Question: There is a "sidenav" grid-area (list of menus) and there is a "content" grid-area to the right side of sidenav. On clicking one of the menu items in sidenav grid-area, I want to show sub menus(li elements) on the right side of the parent menu overlapping the "content" grid area.
The following css is written and the sub menu doesn't show up. The entire setup works fine when CSS grids are not used. How to achieve the same using CSS grids?
'''
@media (min-width: 700px) {
.main_container {
grid-template-columns: 0.1fr 1fr;
grid-template-areas:
"logo header"
"sidenav content"
}
}
'''
Expected output:

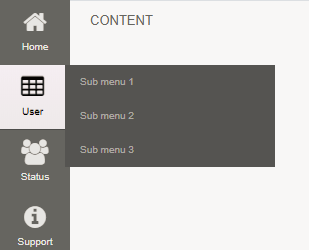
Answer: You can use z-index, item with the higher number will overlap items with the lower number, example:
'''
.grid > div:nth-child(2) {
z-index: 1; // this will be underneath items with higher z-index
}
.grid > div:nth-child(3) {
z-index: 2; // this will overlapp items with lower z-index
}
'''
It is explained well here <URL>